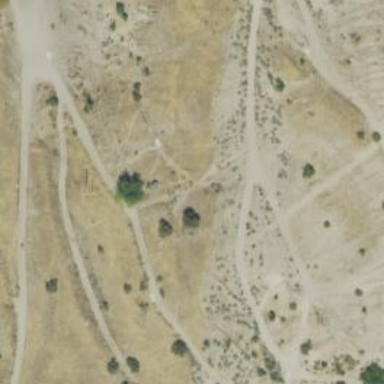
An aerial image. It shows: Disc golf hole.